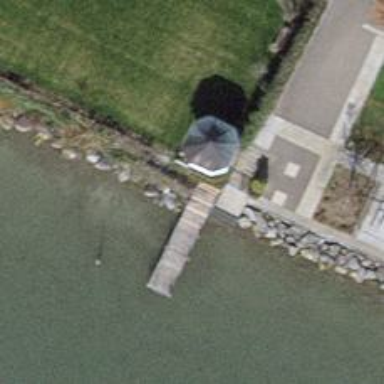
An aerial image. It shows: Man-made pier.